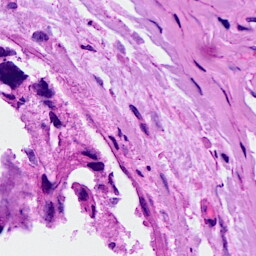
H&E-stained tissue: Breast